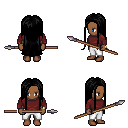
a pixel art fantasy rpg character, female body template, human, dark skin, maroon long-sleeve shirt, white pants, black extra-long hairstyle, bracelets, spear, four views (front, back, left, right), 2x2 character sprite sheet, small pixel art, hard edges, no anti-aliasing